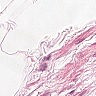
Metastatic tissue present: no